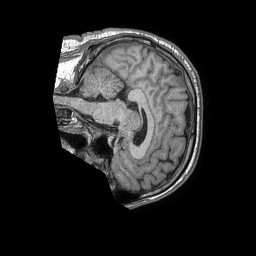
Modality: T1w
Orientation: sagittal
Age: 39
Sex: male
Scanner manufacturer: philips
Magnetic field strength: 1.5 T
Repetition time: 0.007693 s
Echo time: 0.003508 s